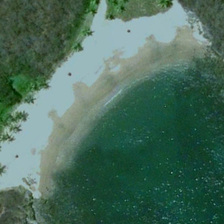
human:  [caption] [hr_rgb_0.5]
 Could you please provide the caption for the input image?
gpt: it is a sand beach surrounded by plants on three side of it .

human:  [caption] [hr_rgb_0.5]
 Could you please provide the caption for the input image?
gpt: the white beach separate the green sea and lots of jungles .

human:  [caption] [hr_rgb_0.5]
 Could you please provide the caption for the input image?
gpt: there is a wavy boundary of the wave .

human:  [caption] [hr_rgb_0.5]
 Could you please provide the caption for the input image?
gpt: there is a wavy boundary of the wave .

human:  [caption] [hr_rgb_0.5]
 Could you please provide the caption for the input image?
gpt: gray yellow beach is between green ocean and many green trees .